Question: I'm confused with this line in the Heroku docs (<URL>
> You must enter a subdomain in the "Host Name" field. Leaving it blank will generate a root-domain certificate which is not compatible with Heroku's SSL endpoint.
What I want is <URL> to work.
So what do I need to fill in this field to get a SSL certificate that will help me achieve the above?

The rest of the steps (setting CNAME to Heroku's SSL endpoint, adding an ALIAS to redirect the root domain etc) are clear to me. I'm just stuck on this step, should it be blank or 'www' or something else?
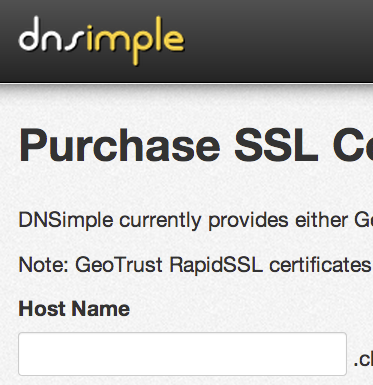
Answer: If you want your certificate to be valid for the rood domain AND the www hostname, then you should use the 'www.example.com' version.
You can also purchase a wildcard, but unless you need to support any extra subdomain, the cost is not worth in this case.
More details are available in the support page <URL>.